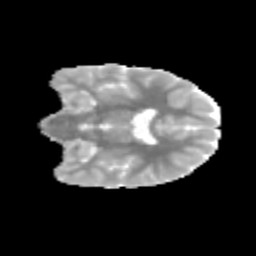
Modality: MD
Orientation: coronal
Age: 12
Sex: male
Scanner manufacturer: siemens
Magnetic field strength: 3 T
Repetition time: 3.8 s
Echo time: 0.07 s